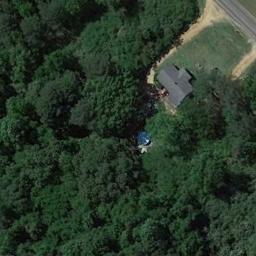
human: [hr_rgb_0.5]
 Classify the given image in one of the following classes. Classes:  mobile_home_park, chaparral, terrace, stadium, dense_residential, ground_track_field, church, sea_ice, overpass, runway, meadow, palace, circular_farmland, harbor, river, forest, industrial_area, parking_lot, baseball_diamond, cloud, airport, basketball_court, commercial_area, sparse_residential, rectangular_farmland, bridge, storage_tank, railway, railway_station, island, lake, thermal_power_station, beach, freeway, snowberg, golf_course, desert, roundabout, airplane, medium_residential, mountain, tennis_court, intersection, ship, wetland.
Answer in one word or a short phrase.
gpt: forest